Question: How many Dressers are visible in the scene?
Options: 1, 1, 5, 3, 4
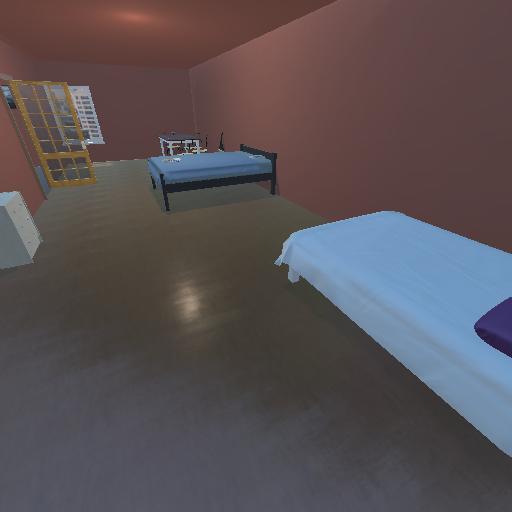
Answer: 1